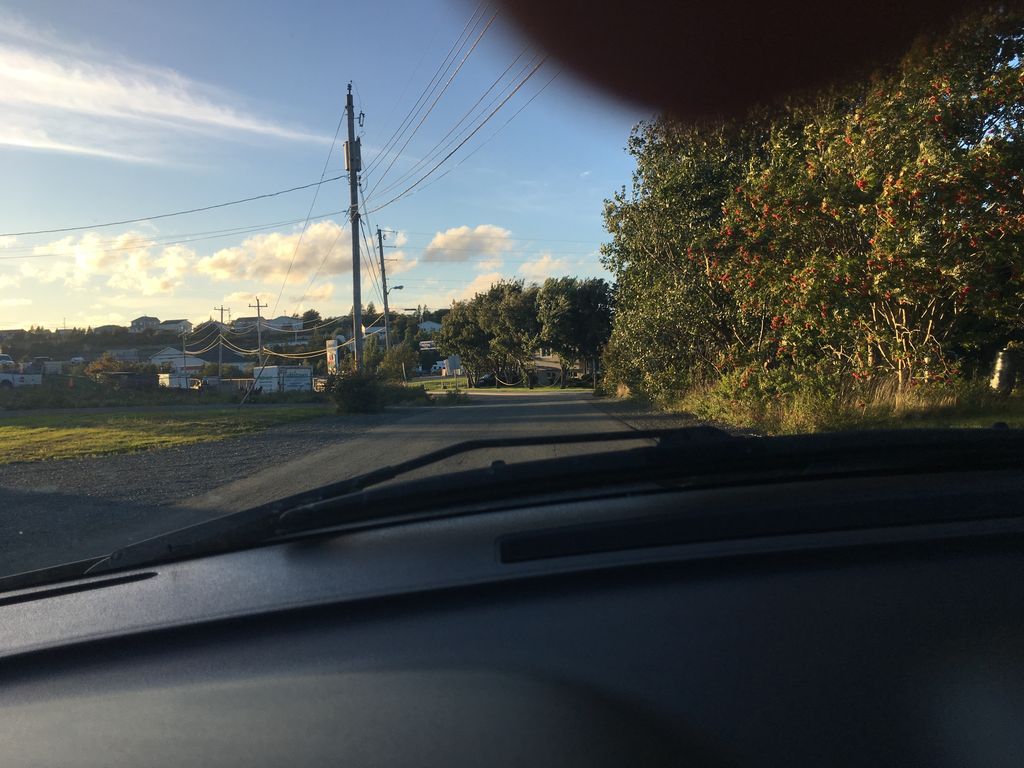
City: st_johns